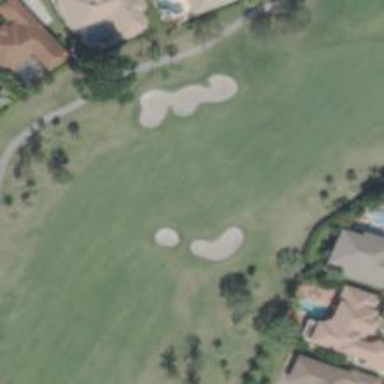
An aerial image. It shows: Golf hole.